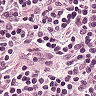
Metastatic tissue present: no